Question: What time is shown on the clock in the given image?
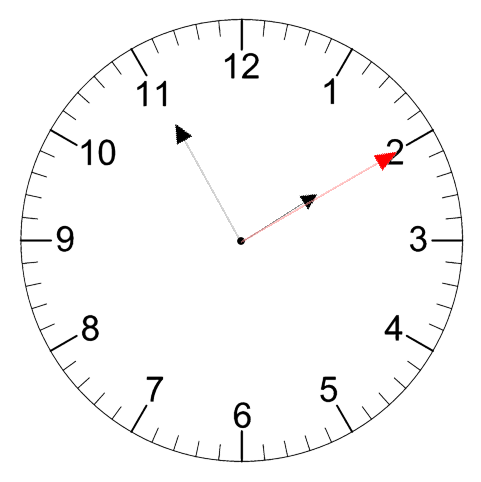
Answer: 01:55:10